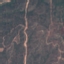
Land use / land cover: HerbaceousVegetation